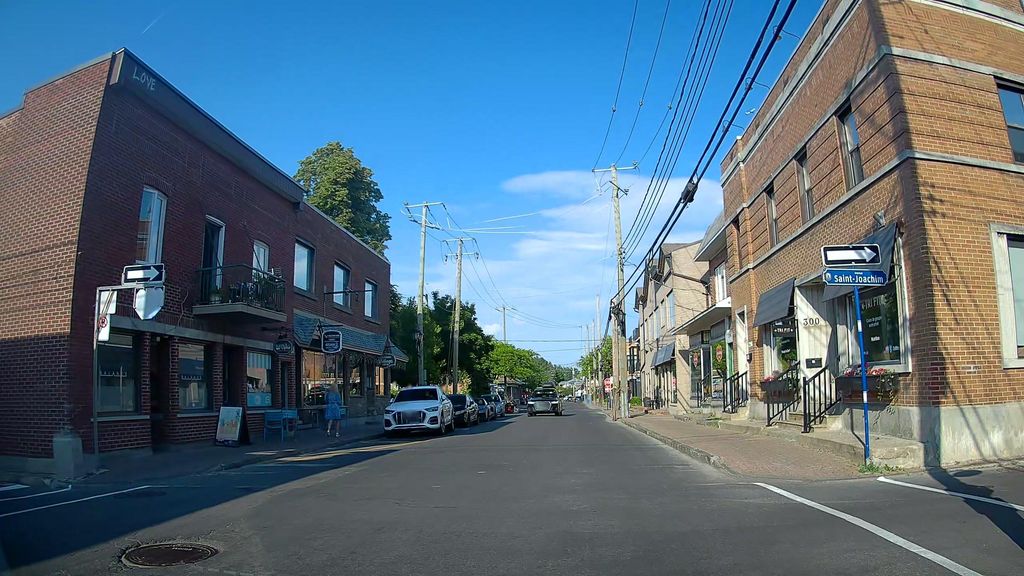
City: montreal